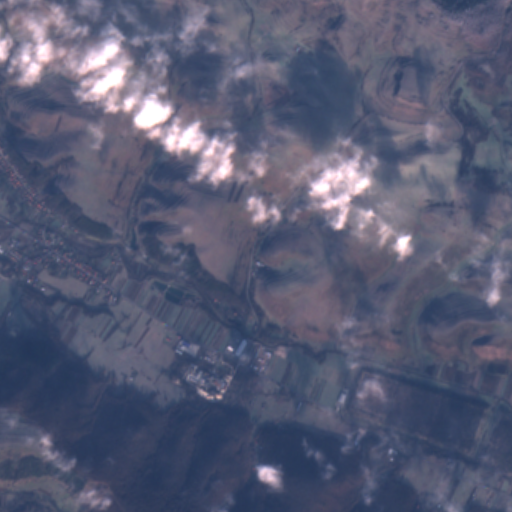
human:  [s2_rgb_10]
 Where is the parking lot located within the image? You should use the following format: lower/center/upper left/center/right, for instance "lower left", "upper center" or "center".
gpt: The parking lot is located in the center left of the image.
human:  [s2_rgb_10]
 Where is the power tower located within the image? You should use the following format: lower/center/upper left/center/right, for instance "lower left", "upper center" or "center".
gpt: The power tower is located in the lower left of the image.
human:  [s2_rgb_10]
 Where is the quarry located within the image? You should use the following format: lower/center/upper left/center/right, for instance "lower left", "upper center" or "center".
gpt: The quarry is located in the lower center of the image.
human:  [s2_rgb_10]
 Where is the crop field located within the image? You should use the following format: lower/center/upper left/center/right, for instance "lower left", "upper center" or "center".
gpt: There is no crop field in the image.